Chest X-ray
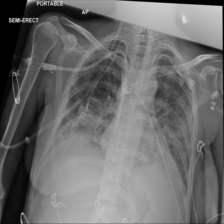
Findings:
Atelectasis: negative
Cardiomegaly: negative
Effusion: negative
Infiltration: positive
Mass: negative
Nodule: negative
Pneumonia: negative
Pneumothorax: negative
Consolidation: negative
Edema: negative
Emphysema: negative
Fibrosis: negative
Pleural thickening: negative
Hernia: negative